Question: Is it possible to open and close windows 8 charm bar using java program ?

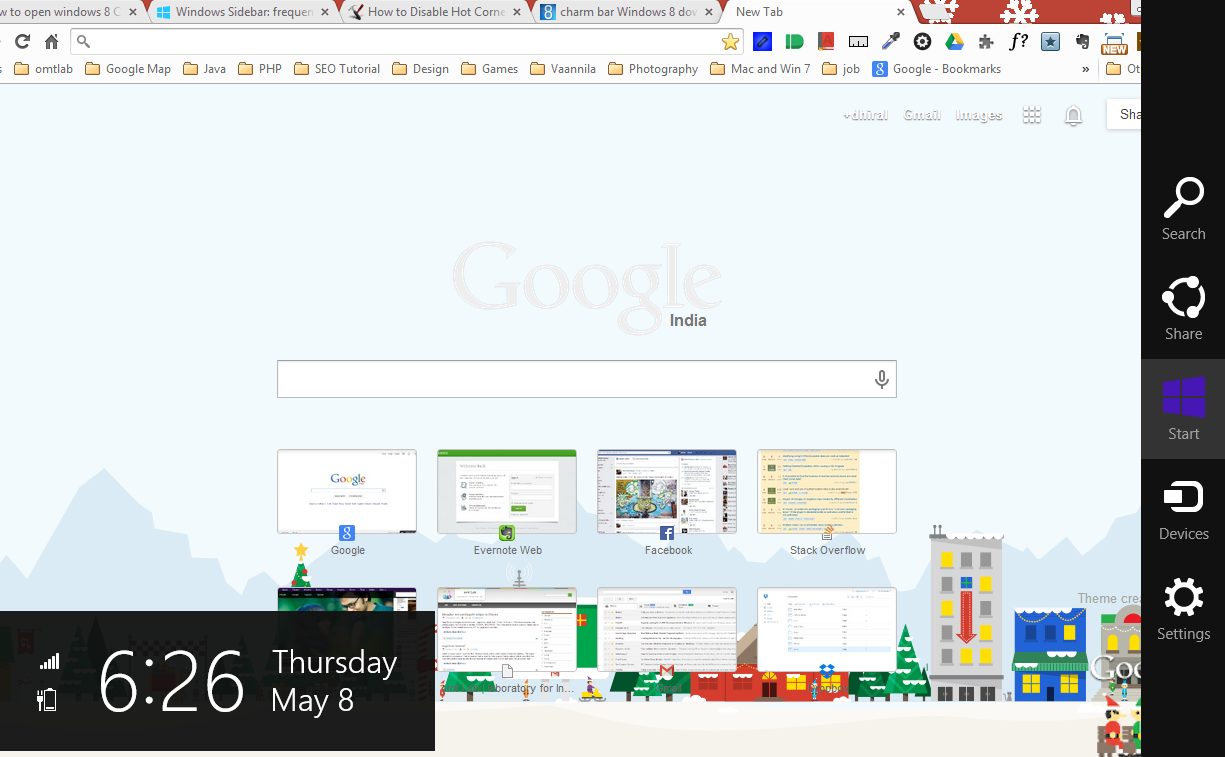
Answer: Let me take a stab at this:
If you have no problem in simulating key presses in your app, you can do something of the sort:
'''
package robot;
import java.awt.AWTException;
import java.awt.Robot;
import java.awt.event.InputEvent;
import java.awt.event.KeyEvent;
public class KeyPresser {
public static void main(String[] args)
{
try {
Robot robot = new Robot();
// Simulate the charms shortcut: WIN key+C
robot.keyPress(KeyEvent.VK_WINDOWS);
robot.keyPress(KeyEvent.VK_C);
robot.keyRelease(KeyEvent.VK_WINDOWS);
robot.keyRelease(KeyEvent.VK_C);
} catch (AWTException e) {
e.printStackTrace();
}
// TODO Auto-generated method stub
}
}
'''